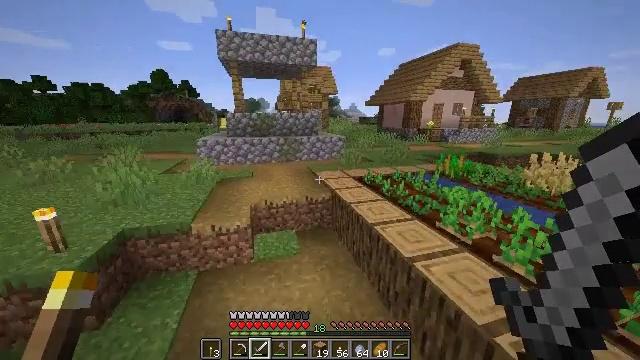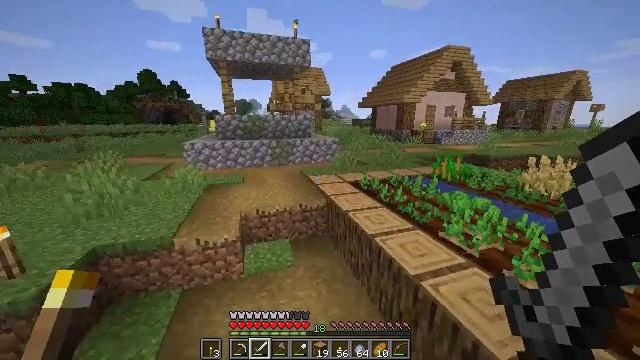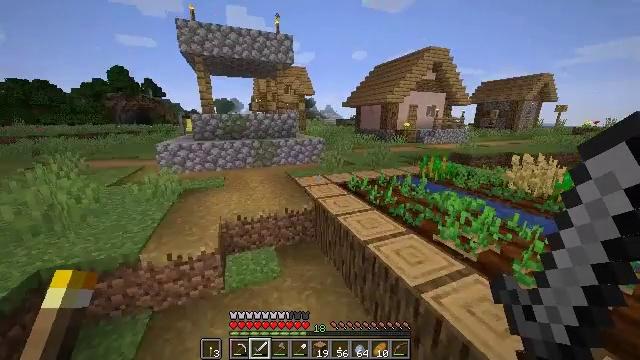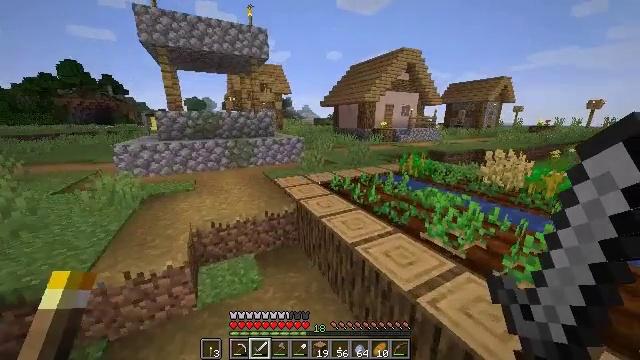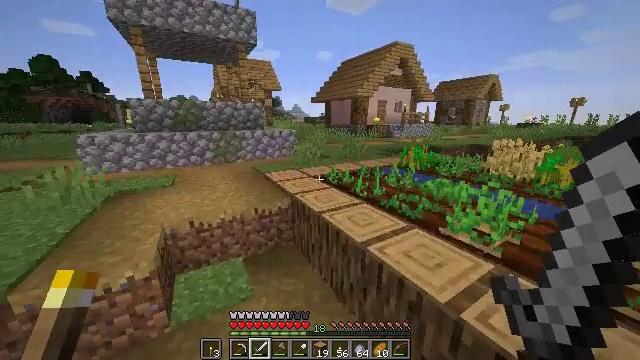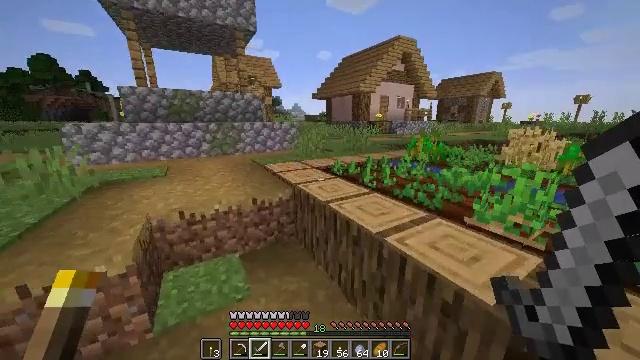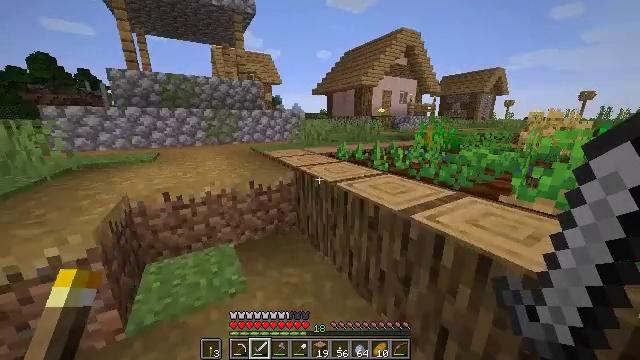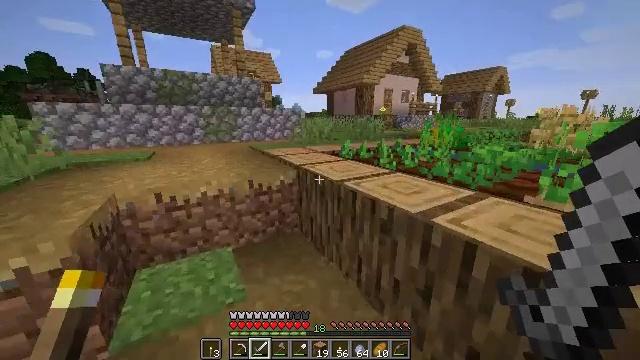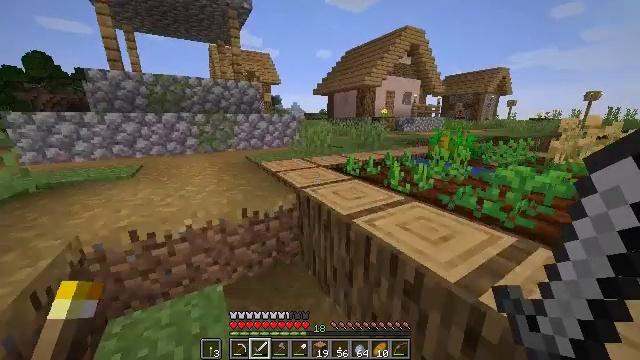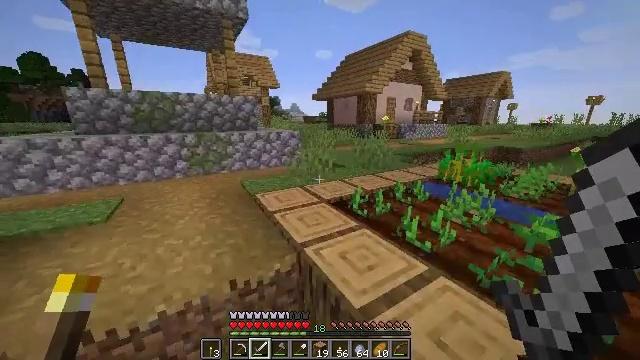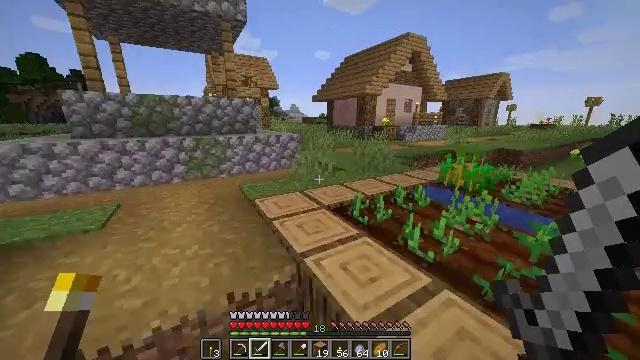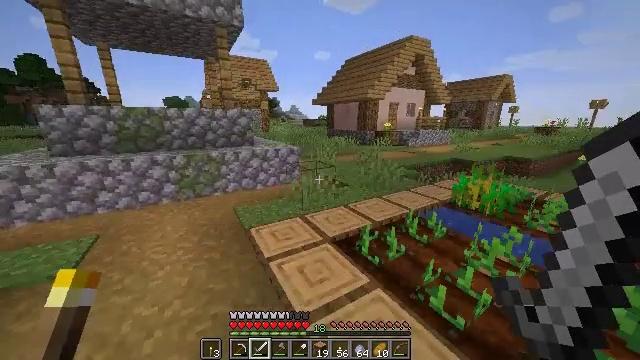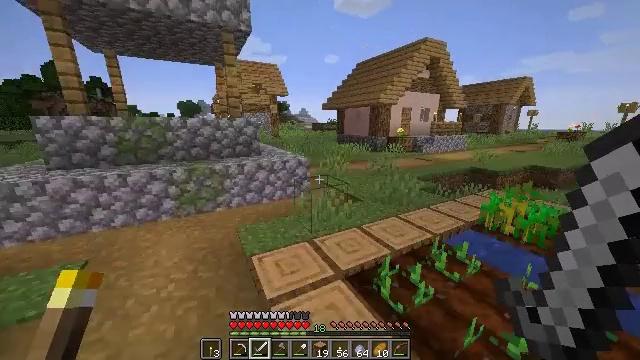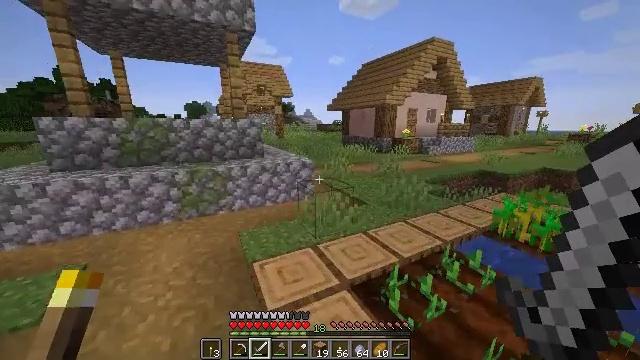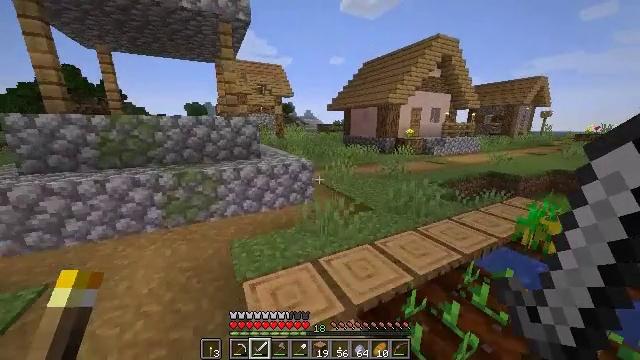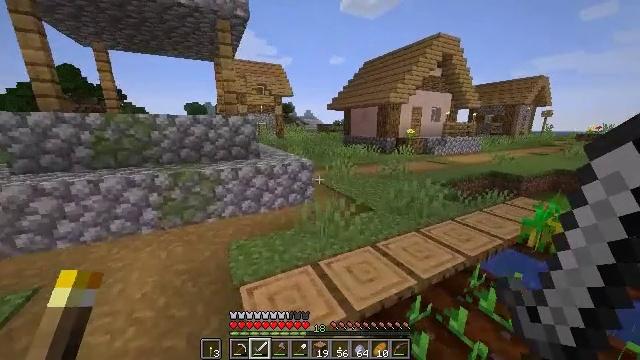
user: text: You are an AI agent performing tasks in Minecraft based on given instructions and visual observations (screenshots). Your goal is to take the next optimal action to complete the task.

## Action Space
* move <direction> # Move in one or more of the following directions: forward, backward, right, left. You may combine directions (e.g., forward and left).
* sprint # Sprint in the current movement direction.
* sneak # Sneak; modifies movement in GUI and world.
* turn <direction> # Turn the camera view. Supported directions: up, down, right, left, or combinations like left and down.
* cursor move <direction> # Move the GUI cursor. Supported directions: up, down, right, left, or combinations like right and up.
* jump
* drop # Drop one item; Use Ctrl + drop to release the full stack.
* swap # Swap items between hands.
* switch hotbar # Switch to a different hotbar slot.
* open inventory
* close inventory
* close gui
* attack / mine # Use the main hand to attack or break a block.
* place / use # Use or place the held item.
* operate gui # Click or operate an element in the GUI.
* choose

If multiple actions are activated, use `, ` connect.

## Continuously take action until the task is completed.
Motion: motion action
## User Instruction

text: Break the clay block to collect it.
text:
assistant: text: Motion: move forward, sprint, turn right, jump
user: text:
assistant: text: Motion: move forward, sprint, turn right
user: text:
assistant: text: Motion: move forward, sprint, turn right
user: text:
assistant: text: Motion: move forward, sprint, turn right
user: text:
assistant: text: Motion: move forward, sprint
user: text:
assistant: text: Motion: move forward, sprint
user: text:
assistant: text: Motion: move forward, sprint
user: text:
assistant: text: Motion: move forward, sprint, jump
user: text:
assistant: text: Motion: move forward, sprint, jump
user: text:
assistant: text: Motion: move forward, sprint, jump
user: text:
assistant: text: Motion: move forward, sprint, jump
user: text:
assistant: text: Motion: move forward, sprint, turn left, jump
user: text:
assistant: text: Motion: move forward, sprint, turn left, jump
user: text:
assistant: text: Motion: move forward, sprint, jump
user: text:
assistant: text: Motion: move forward, sprint, jump
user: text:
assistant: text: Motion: move forward, sprint, jump
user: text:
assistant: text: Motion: move forward, sprint, jump
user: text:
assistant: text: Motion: move forward, sprint, jump
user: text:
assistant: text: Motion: move forward, sprint, jump
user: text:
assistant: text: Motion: move forward, sprint, jump
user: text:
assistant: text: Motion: move forward, sprint, jump
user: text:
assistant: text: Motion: move forward, sprint, turn right, jump
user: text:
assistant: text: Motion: move forward, sprint, turn right, jump
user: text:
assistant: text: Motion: move forward, sprint, turn right, jump
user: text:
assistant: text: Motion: move forward, sprint, turn right, jump
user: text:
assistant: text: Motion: move forward, sprint, jump
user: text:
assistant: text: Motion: move forward, sprint, jump
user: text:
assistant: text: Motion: move forward, sprint, turn left, jump
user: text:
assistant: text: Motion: move forward, sprint, turn left, jump
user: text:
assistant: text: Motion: move forward, sprint, turn left, jump